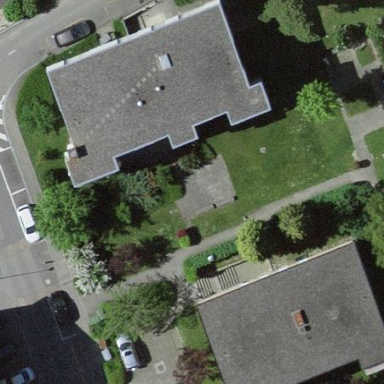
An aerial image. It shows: Flat-roofed apartment building.